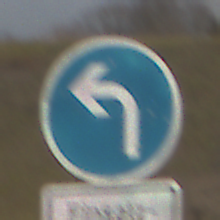
Verkehrszeichen: VorgeschriebeneFahrtrichtungLinks
Zusatzzeichen unten: BesondereFahrzeugeUndTransportgueter3
Umgebung: Outdoor, Nature
Tageszeit: MorningAfternoon
Wetter: PartlyCloudy
Licht: Natural
Jahreszeit: NotSpecified
Kontrast: HighContrast